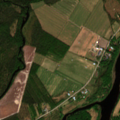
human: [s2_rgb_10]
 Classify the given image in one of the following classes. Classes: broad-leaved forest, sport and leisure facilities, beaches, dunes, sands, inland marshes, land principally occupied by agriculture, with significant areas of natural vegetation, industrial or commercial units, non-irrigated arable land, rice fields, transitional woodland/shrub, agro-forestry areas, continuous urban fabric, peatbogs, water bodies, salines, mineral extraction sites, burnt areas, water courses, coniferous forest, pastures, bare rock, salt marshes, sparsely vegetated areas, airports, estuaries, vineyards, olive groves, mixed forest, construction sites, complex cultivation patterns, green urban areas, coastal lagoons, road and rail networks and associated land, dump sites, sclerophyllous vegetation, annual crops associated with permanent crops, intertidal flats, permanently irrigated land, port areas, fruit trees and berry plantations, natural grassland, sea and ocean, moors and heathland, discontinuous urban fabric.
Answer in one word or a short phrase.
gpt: non-irrigated arable land, land principally occupied by agriculture, with significant areas of natural vegetation, broad-leaved forest, mixed forest, water courses